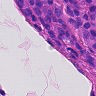
Metastatic tissue present: yes